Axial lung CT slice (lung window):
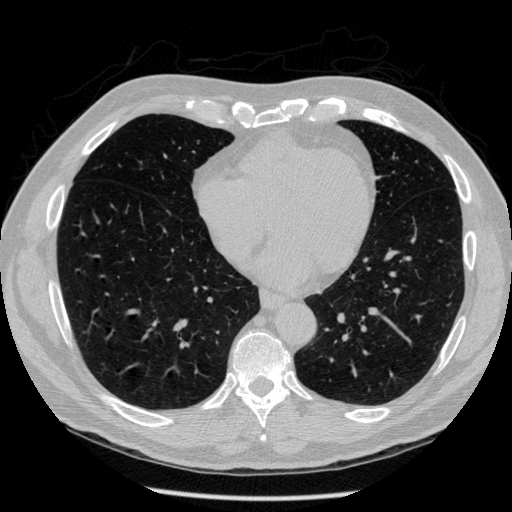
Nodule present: no